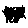
Label: fish